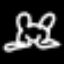
Label: frog